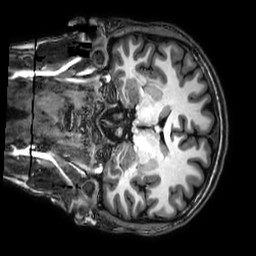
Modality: T1w
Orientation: coronal
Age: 24
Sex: male
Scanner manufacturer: philips
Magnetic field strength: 3 T
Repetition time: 0.008132 s
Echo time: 0.00373 s